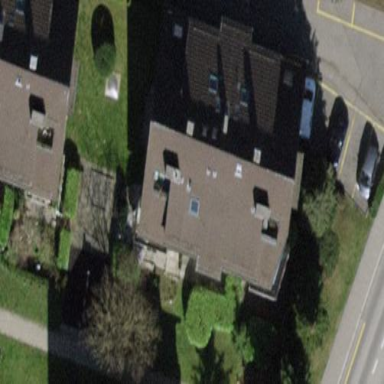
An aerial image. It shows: Gabled roof on building that houses apartments.